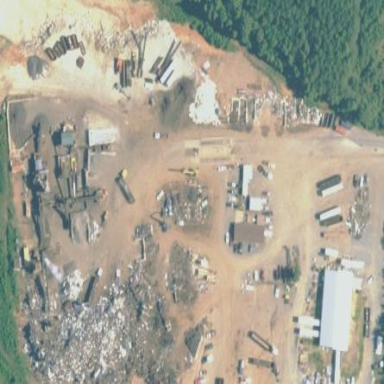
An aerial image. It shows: Industrial area designated as scrap yard.